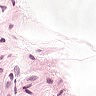
Metastatic tissue present: no